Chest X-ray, AP view. Patient: 46 years old, sex F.
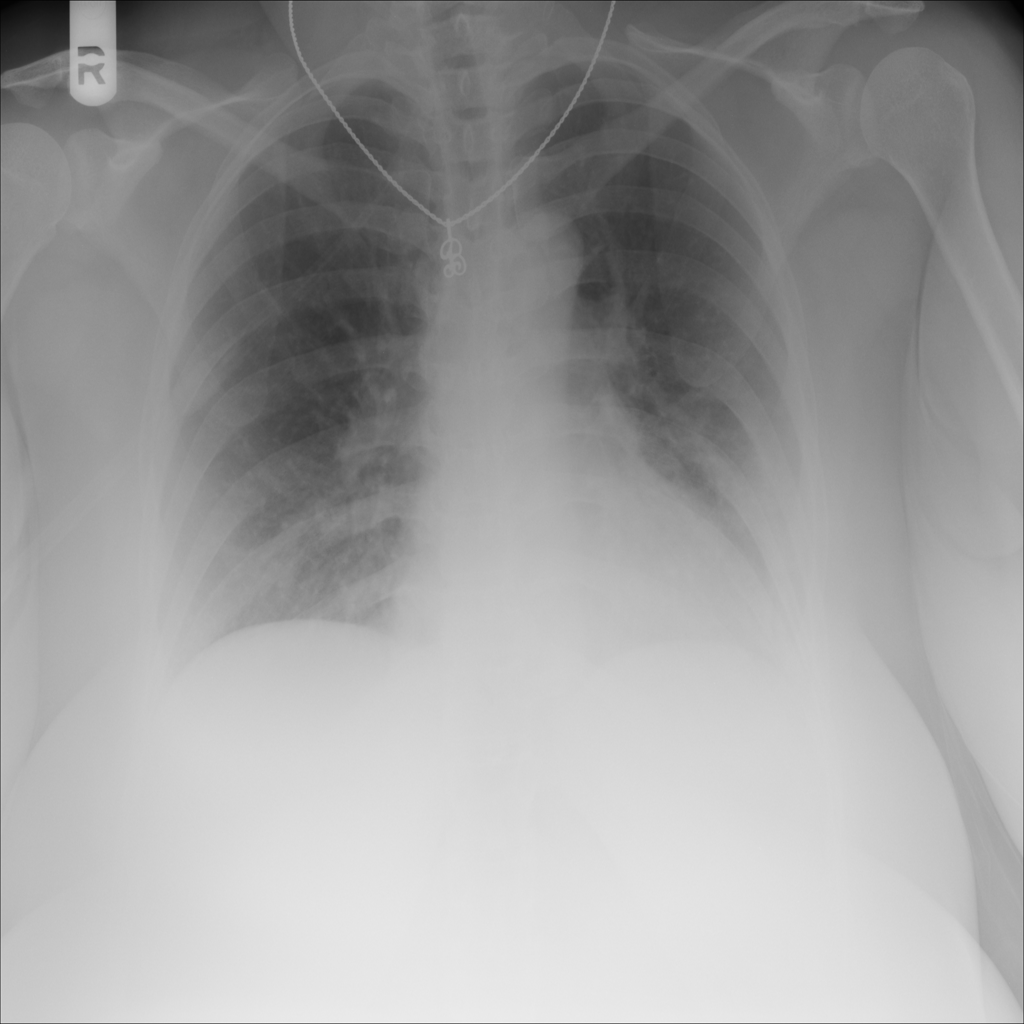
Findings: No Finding